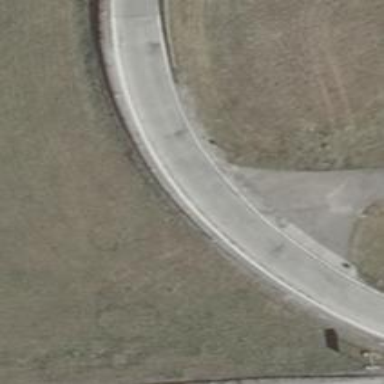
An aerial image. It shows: Asphalt motorway link.